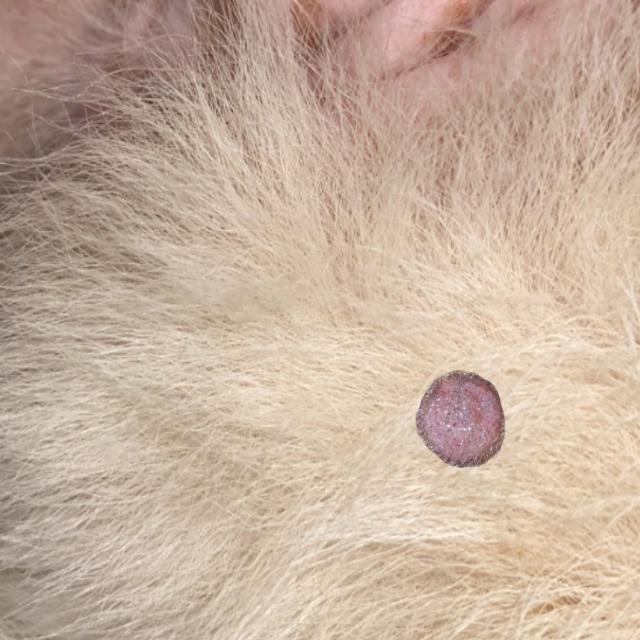
Canine ringworm (Dermatophytosis) — fungal infection caused by Microsporum or Trichophyton. Presents with circular alopecia, scaling, crusting, and broken hairs.